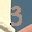
Label: 3